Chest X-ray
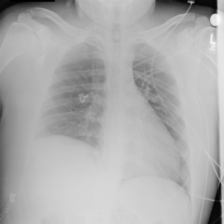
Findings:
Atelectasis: negative
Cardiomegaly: negative
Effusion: negative
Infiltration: negative
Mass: negative
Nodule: negative
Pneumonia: negative
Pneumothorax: negative
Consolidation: negative
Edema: negative
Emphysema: negative
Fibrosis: negative
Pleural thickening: negative
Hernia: negative